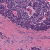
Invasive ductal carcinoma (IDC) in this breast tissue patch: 0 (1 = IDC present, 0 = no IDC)